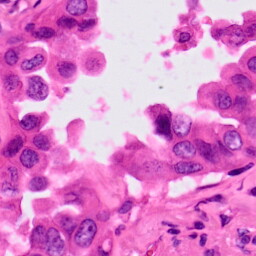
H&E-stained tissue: Lung